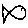
Label: fish